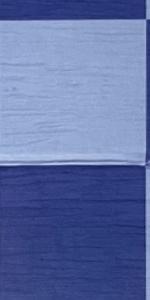
Label: Empty